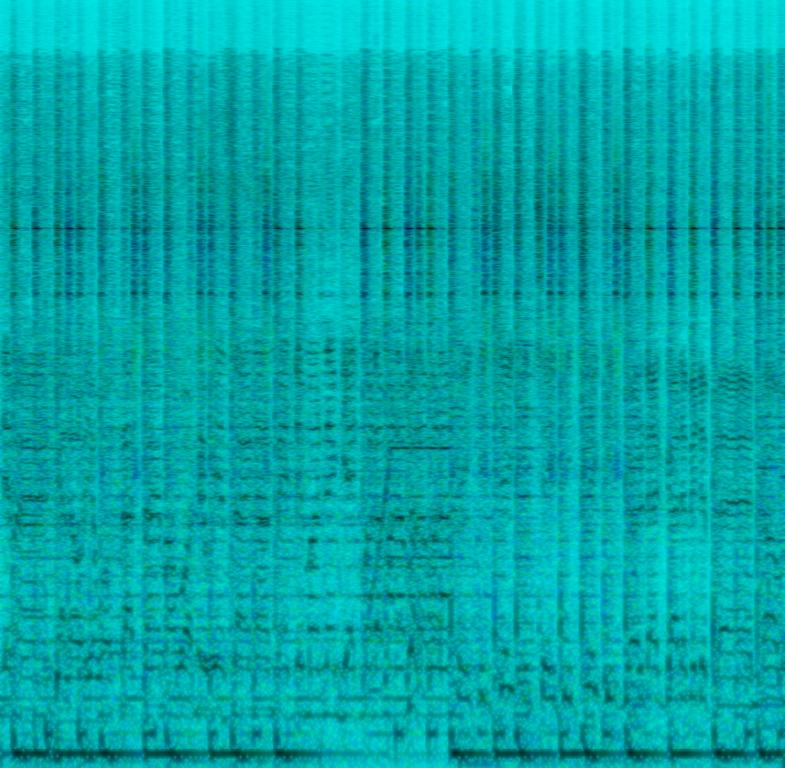
This dancehall song features a male voice singing the main melody. Another male voice sings backing vocals in harmony with the main melody. The voice sings at a fast pace fitting many syllables in the rhythm phrases. This is accompanied by programmed percussion playing a simple beat. Synth sounds are played in between lines. This song is flirty. This song can be played in a club.